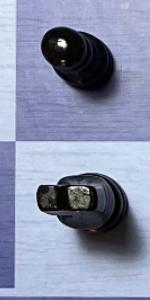
Label: Knight_Black